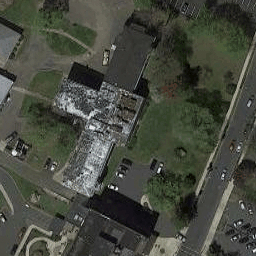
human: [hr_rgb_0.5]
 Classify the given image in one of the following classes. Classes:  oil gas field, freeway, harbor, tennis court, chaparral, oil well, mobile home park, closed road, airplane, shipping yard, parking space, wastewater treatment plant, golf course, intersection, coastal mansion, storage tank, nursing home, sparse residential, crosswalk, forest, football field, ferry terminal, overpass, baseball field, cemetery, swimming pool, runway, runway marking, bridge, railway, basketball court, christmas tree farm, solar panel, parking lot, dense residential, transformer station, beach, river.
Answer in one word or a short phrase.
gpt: nursing home